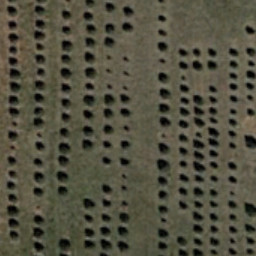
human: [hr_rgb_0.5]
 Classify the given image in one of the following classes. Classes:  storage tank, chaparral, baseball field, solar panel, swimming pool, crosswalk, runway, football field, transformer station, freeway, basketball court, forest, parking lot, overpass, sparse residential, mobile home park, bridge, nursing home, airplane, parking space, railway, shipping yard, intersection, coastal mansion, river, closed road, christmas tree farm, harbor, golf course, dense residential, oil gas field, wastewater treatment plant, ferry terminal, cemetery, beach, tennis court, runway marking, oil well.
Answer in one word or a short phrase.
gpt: christmas tree farm